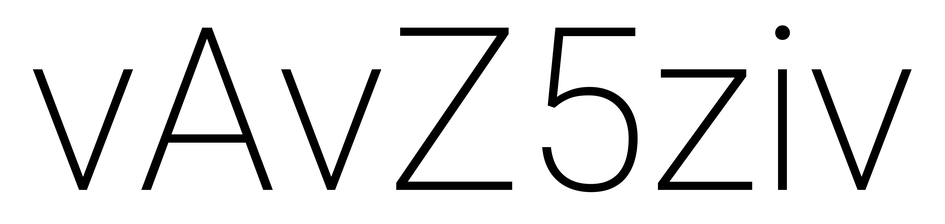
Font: Roboto_ExtraLight